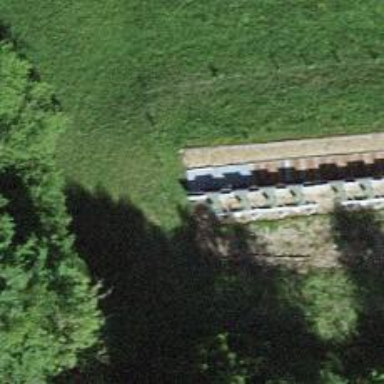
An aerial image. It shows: Retaining wall.